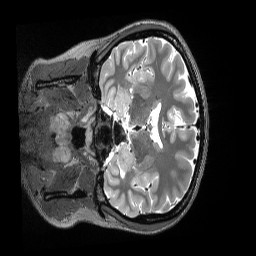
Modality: T2w
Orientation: coronal
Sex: female
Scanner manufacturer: siemens
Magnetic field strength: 3 T
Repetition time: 3.2 s
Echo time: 0.563 s